Field crop: maize
Growth stage: 1
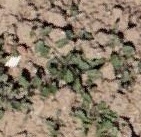
Species: convolvulus